Question: I am trying to create my first plugin in wp8, but I am getting this error
>
What am I doing wrong?
In config.xml
'''
<feature name="Echo">
<param name="wp-package" value="com.example.echo.plugins.Echo"/>
</feature>
'''
In echo.js
'''
window.echo = function (str, callback) {
cordova.exec(callback, function (err) {
callback('Nothing to echo.');
}, "com.example.echo.plugins.Echo", "echo", [str]);
};
'''
In echo.cs
'''
using WPCordovaClassLib.Cordova;
using WPCordovaClassLib.Cordova.Commands;
using WPCordovaClassLib.Cordova.JSON;
namespace com.example.echo.plugins
{
class Echo : BaseCommand
{
public void echo(string options)
{
...
'''

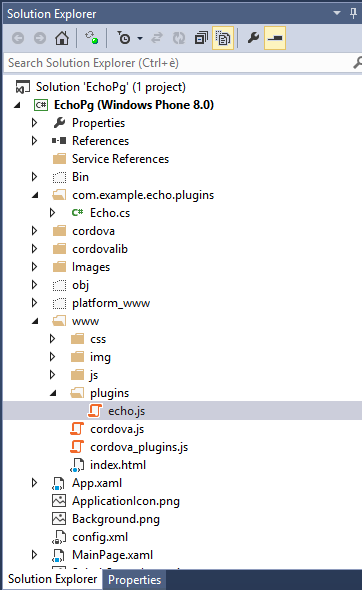
Answer: In
only Class Name has to be called and not the full package.
As below:
'''
window.echo = function (str, callback) {
cordova.exec(callback, function (err) {
callback('Nothing to echo.');
}, "Echo", "echo", [str]);
};
'''